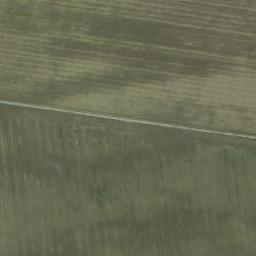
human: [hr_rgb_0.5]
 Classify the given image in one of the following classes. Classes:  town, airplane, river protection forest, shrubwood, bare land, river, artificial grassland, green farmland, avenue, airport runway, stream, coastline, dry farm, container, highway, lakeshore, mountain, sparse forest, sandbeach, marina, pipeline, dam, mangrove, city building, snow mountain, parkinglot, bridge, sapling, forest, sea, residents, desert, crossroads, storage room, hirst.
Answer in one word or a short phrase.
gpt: green farmland